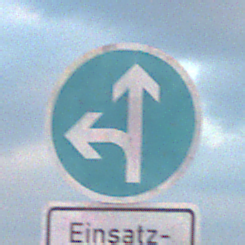
Verkehrszeichen: VorgeschriebeneFahrtrichtungGeradeausOderLinks
Zusatzzeichen unten: BesondereFahrzeugeUndTransportgueter3
Umgebung: Outdoor, Beach
Tageszeit: SunriseSunset
Wetter: PartlyCloudy
Licht: Natural
Jahreszeit: NotSpecified
Kontrast: MediumContrast